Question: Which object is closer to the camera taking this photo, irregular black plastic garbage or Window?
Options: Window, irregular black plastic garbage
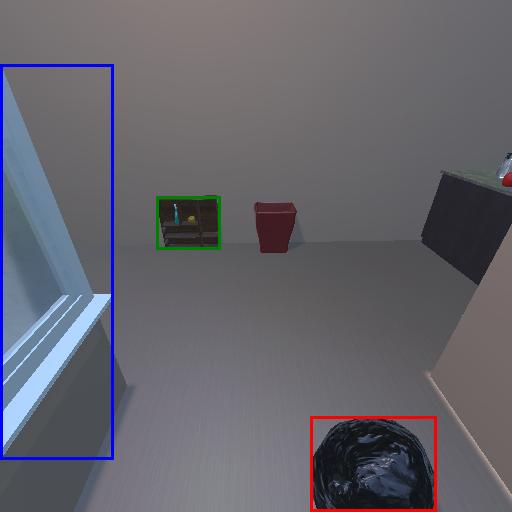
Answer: Window